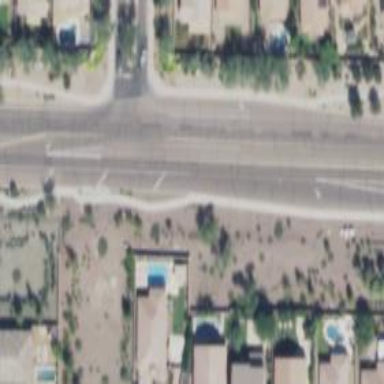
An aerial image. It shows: Secondary road with asphalt surface.